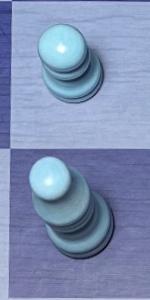
Label: Bishop_White